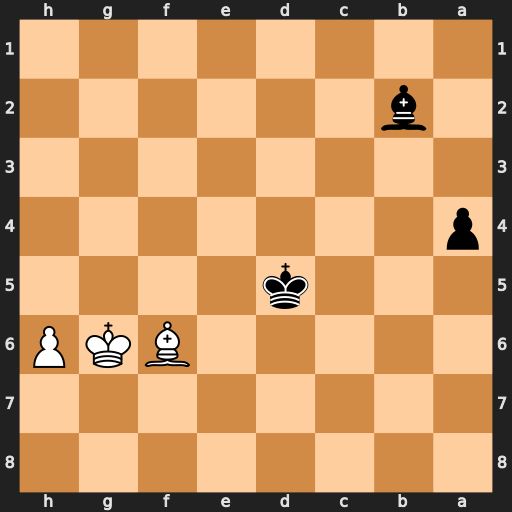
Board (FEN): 8/8/5BKP/3k4/p7/8/1b6/8
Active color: b
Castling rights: -
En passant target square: -
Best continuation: Bxf6 Kxf6 a3 h7 a2 Kg7 a1=Q+